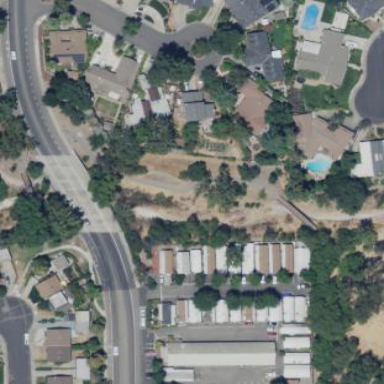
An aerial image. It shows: Residential area designated as trailer park.